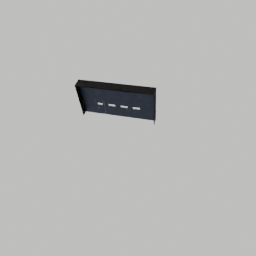
Label: architecture